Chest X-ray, PA view. Patient: 44 years old, sex F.
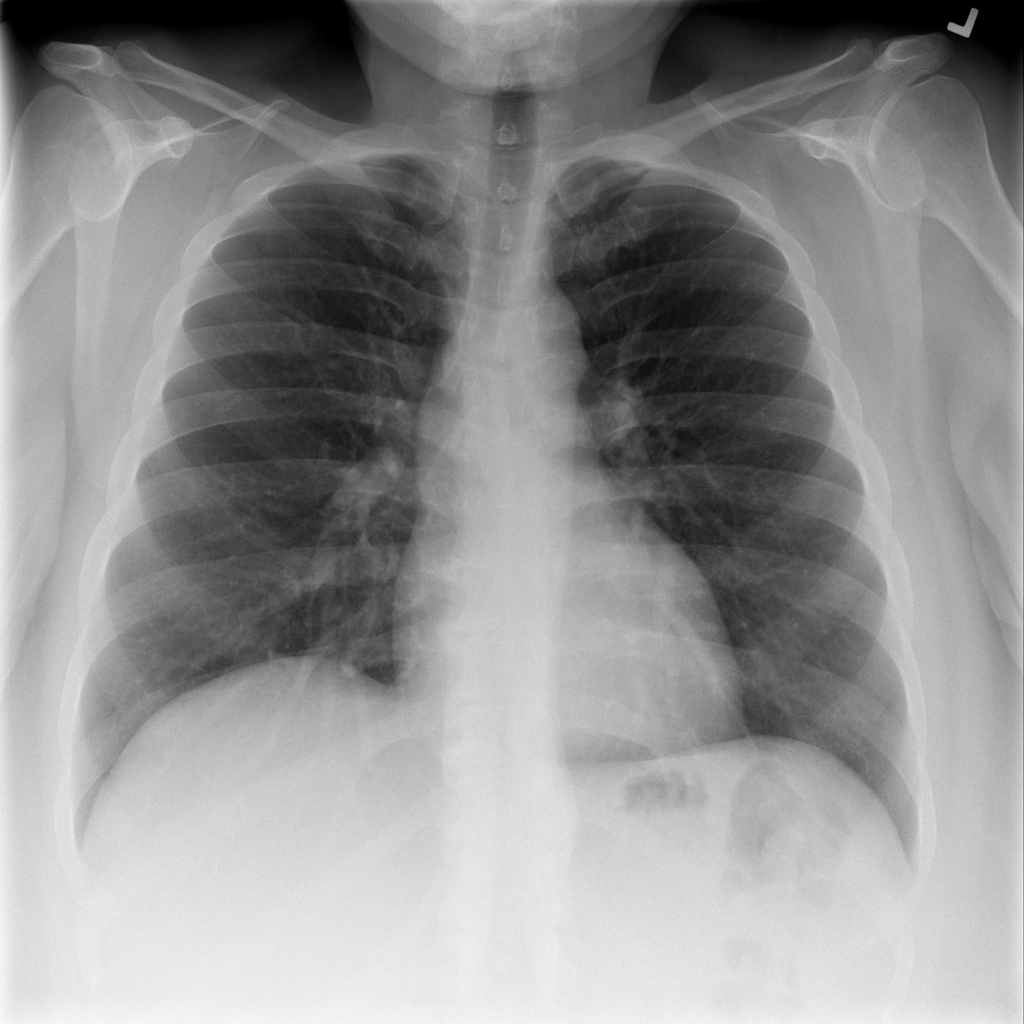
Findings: No Finding